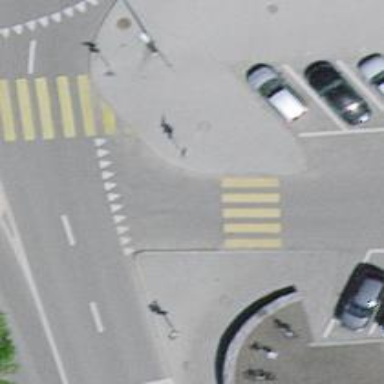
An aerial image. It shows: Kerb serving as barrier.